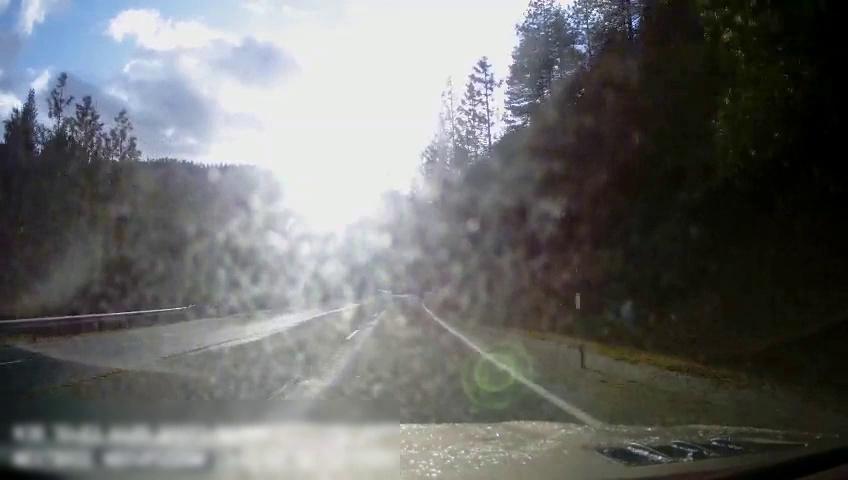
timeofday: Day
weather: Sunny
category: Drivable Space
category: Lanes | Current Lane
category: Lanes | Current Lane
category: Lanes | Opposite Lane